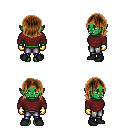
a pixel art fantasy rpg character, female body template, orc, green skin, maroon long-sleeve shirt, metal pants, brown long bangs hairstyle, gold gloves, black shoes, four views (front, back, left, right), 2x2 character sprite sheet, small pixel art, hard edges, no anti-aliasing